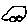
Label: car